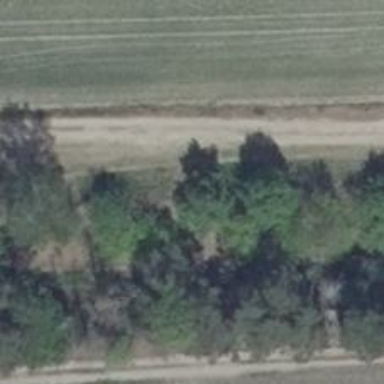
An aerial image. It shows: Hunting stand.